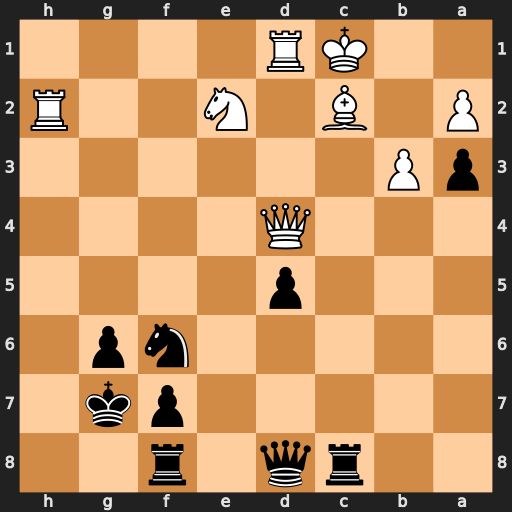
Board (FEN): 2rq1r2/5pk1/5np1/3p4/3Q4/pP6/P1B1N2R/2KR4
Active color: b
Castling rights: -
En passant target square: -
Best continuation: Rxc2+ Kxc2 Qc7+ Kd2 Qxh2